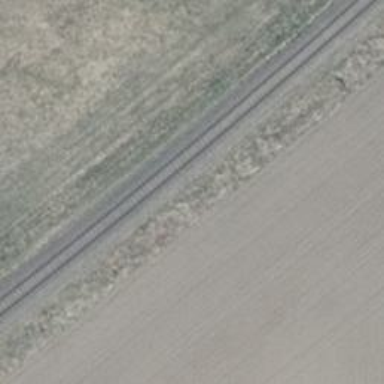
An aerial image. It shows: Railway track.